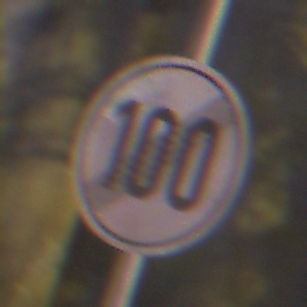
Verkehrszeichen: EndeGeschwindigkeit100
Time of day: Night
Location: Outdoor (Suburban)
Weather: PartlyCloudy
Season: NotSpecified
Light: Artificial